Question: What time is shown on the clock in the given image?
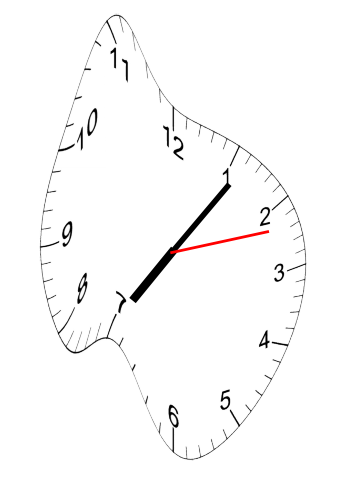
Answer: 07:06:12